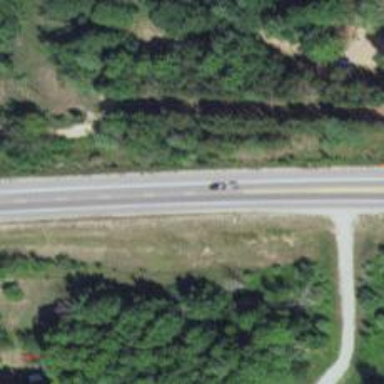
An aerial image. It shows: Trunk highway.